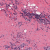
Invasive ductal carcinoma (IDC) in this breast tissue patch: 0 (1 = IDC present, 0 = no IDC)